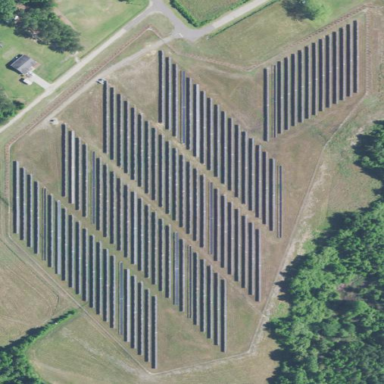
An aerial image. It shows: Solar power plant using photovoltaic technology.